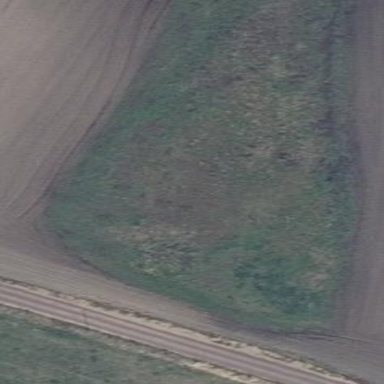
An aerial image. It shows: Area covered with grass.